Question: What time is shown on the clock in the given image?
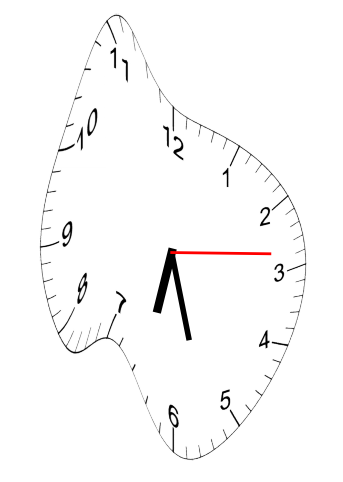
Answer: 06:27:14